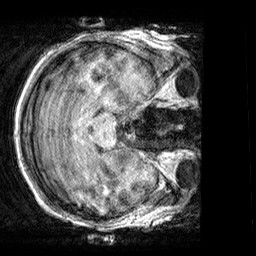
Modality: T1w
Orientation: axial
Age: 20
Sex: male
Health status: healthy
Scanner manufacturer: siemens
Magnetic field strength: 3 T
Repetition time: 2.3 s
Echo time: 0.00303 s